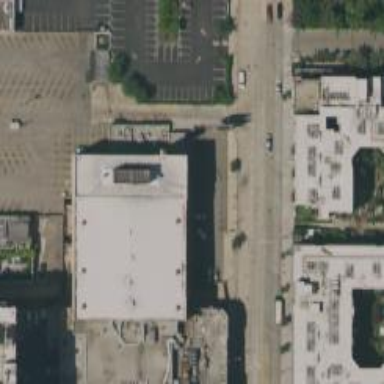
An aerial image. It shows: There is theatre building.